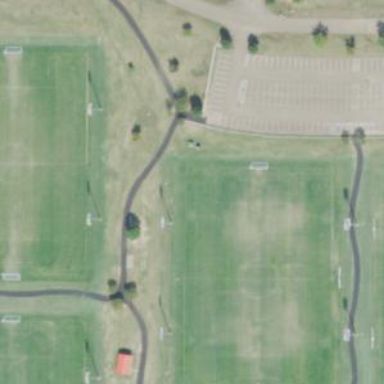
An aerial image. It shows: Soccer pitch with grass surface for leisure and sports.